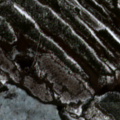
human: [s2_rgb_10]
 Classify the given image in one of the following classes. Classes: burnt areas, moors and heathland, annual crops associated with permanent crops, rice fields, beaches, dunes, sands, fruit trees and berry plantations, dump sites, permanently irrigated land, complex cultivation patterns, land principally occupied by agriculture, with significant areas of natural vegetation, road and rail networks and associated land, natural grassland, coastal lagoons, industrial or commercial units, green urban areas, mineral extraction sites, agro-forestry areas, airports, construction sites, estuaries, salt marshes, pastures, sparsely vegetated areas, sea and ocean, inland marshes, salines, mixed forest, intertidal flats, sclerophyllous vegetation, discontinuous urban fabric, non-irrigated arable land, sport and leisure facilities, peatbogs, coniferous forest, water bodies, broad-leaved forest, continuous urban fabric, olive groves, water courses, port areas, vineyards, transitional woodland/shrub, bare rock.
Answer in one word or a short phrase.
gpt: coniferous forest, transitional woodland/shrub, peatbogs, water bodies